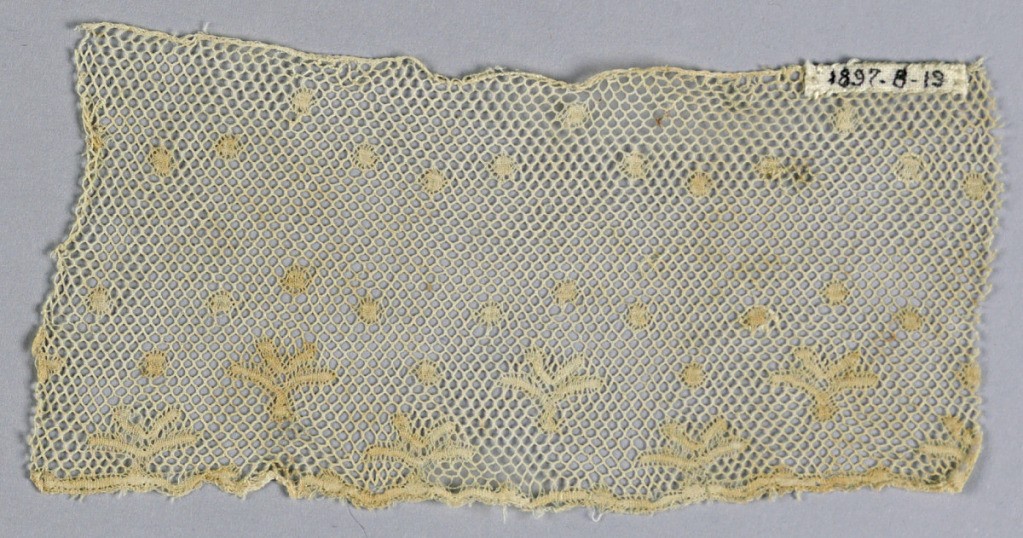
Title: Fragment
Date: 18th century
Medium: linen Technique: bobbin lace
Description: Fragment of Valenciennes lace has dots and conventionalized leaves in groups of four. Round mesh.